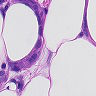
Metastatic tissue present: yes